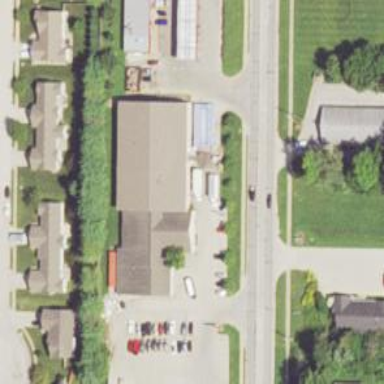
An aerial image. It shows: Retail area.